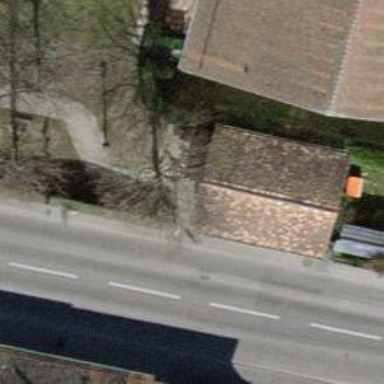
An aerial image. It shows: Sidewalk made of asphalt leading to platform for public transport.